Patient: sex M, age 78
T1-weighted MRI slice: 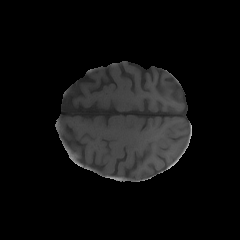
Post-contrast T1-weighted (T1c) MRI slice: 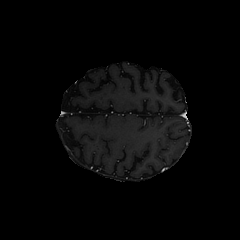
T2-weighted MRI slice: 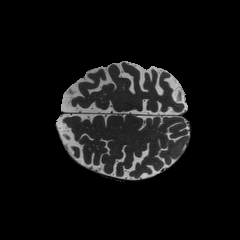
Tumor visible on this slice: yes
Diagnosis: Glioblastoma, IDH-wildtype
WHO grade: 4